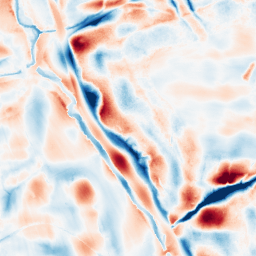
Category: wavelet
Decomposition family: wavelet_biorthogonal
Decomposition parameters: wavelet: bior4.4
level: 5
Upsampling method: bicubic_16x
Upsampling parameters: scale: 16
Upsampling scale: 16